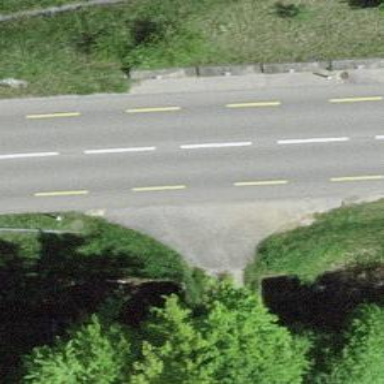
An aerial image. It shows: Bollard barrier.